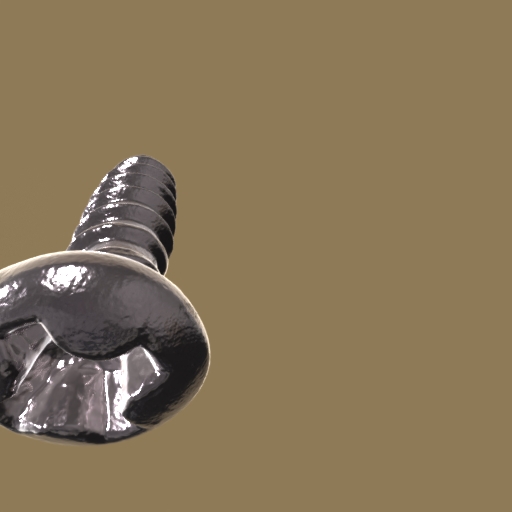
Label: screw